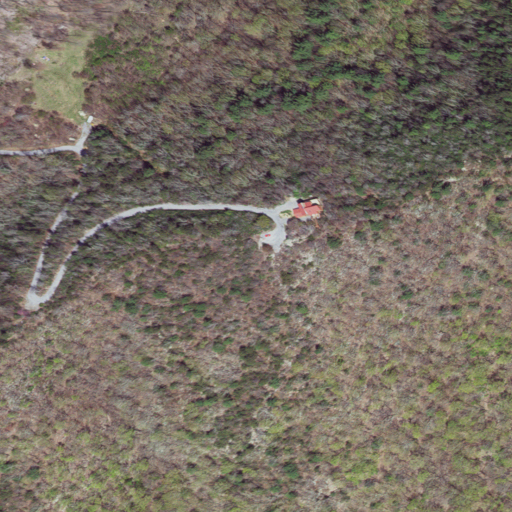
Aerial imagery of mountain in Virginia named Crockett Knob containing deciduous forest, mixed forest, shrub, grassland, and low intensity development